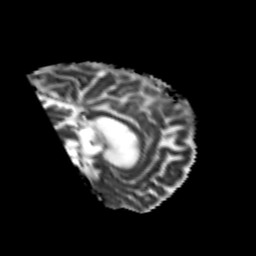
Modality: MD
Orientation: sagittal
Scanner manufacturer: siemens
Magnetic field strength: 3 T
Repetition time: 6.8 s
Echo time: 0.093 s